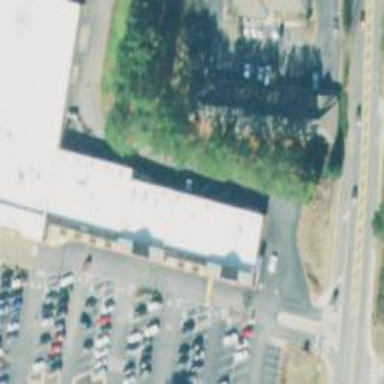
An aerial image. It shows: Post office.